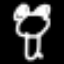
Label: frog